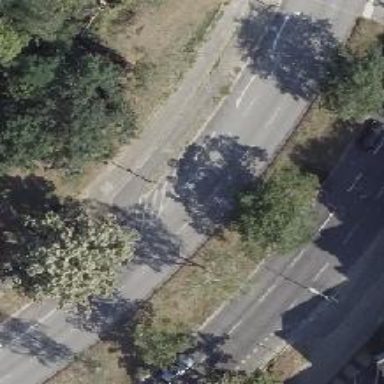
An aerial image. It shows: Secondary road with asphalt surface and cycle track on the right.